Field crop: maize
Growth stage: 1
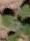
Species: chenopodium